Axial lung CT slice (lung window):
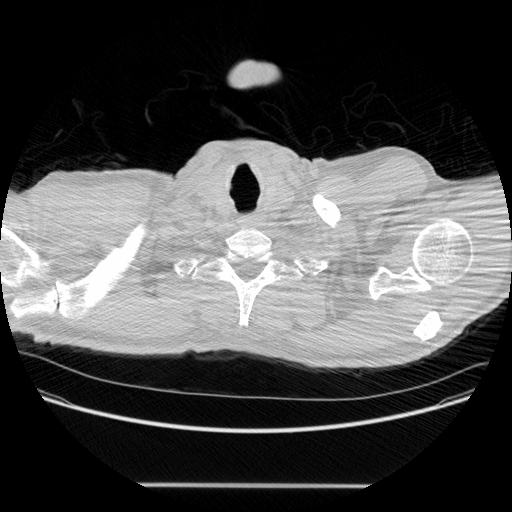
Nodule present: no